Question: I'm receiving a syntax error from Android Studio when creating a list in Flutter (Dart).
Even in the simplest form copied from the Flutter documentation, I get the same error.
the code:
'''
var simonSequence = new List<int>(3);
var c = simonSequence[0]; //error here
final anEmptyListOfDouble = <int>[];
anEmptyListOfDouble[0]=0; //also error here
'''
give an error on the line that accesses the list element.
any suggestions are appreciated.

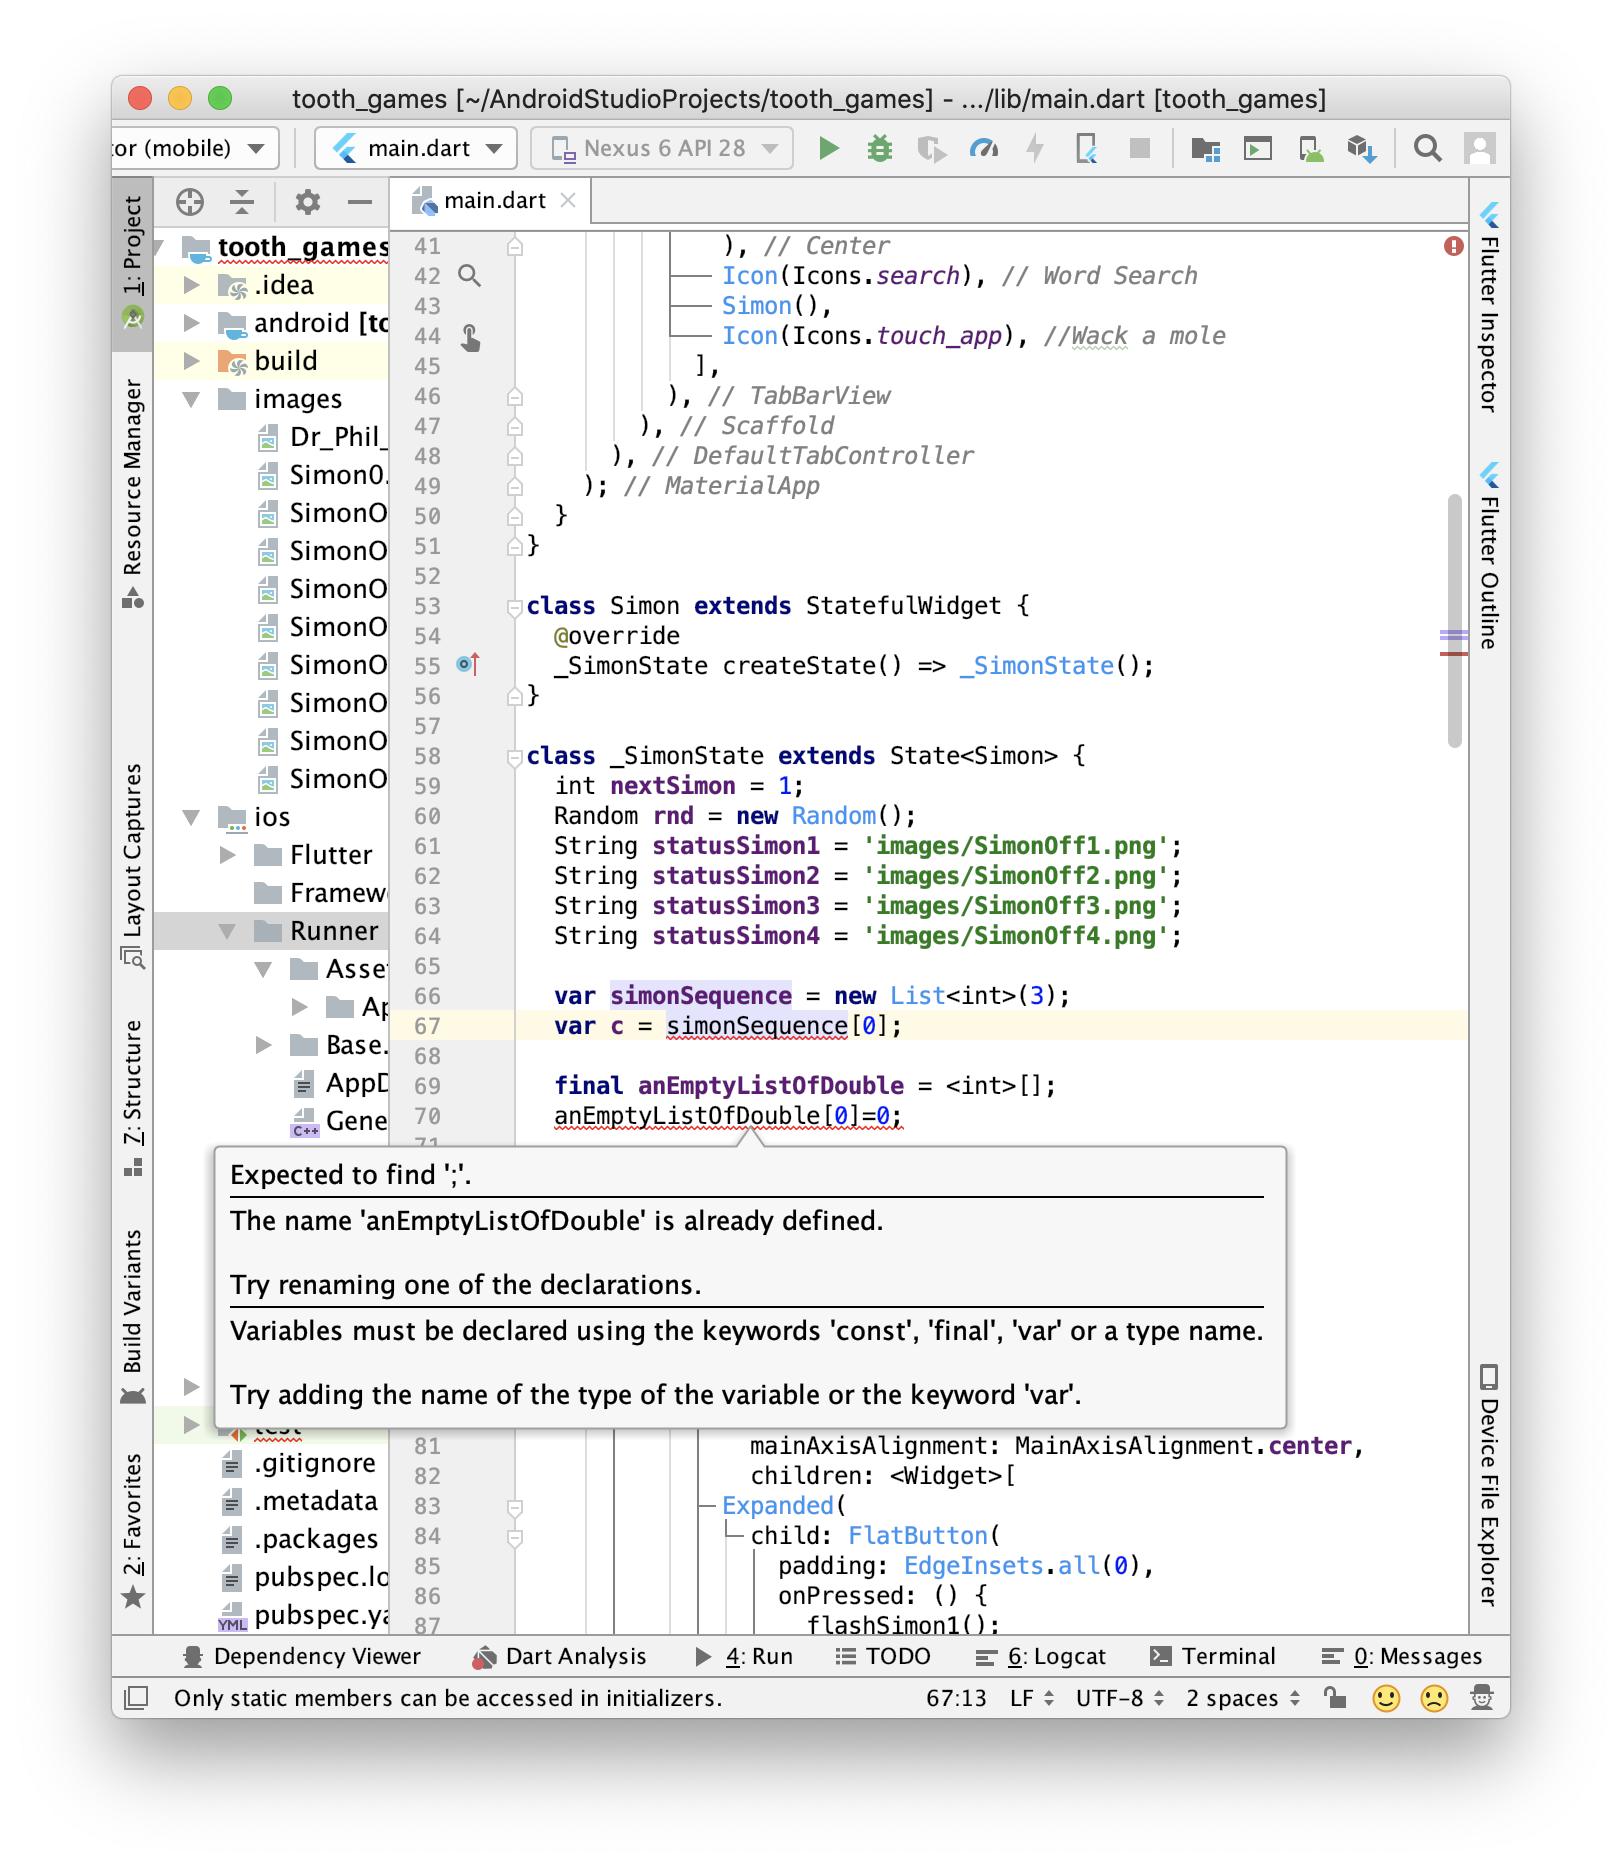
Answer: because you are writing the code inside the class scope, while you must be writing it in a function.
'''
class _SimonState extends State<Simon>{
//other codes
var simonSequence = new List<int>(3);
var c = simonSequence[0]; //error
final anEmptyListOfDouble = <int>[];
anEmptyListOfDouble[0]=0; //error
}
'''
'''
class _SimonState extends State<Simon>{
//other codes
//some function you want your code to be called from
void anyFunction(){
var simonSequence = new List<int>(3);
var c = simonSequence[0]; //error
final anEmptyListOfDouble = <int>[];
anEmptyListOfDouble[0]=0; //error
}
@override
Widget build(BuildContext context) {
//then you will call your function anywhere you need like here
//for example
return RaisedButton(
onPressed:(){
anyFunction();
}
);
}
}
'''